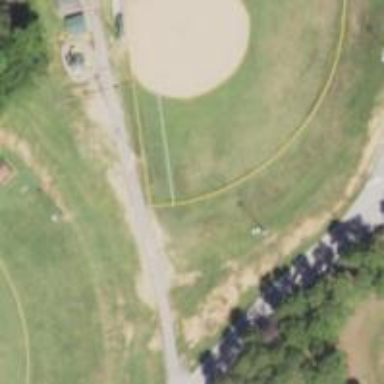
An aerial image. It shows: Baseball pitch for leisure land activities.